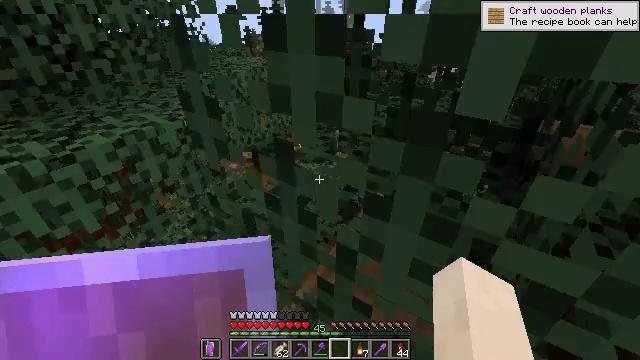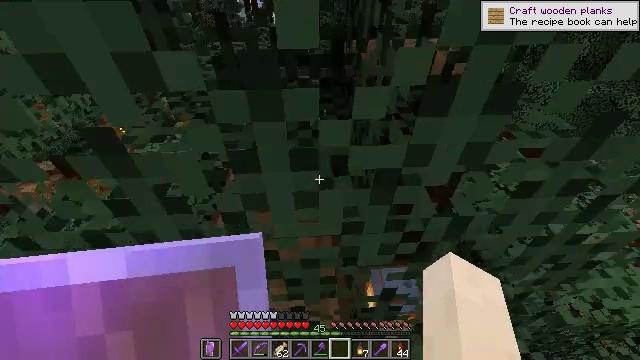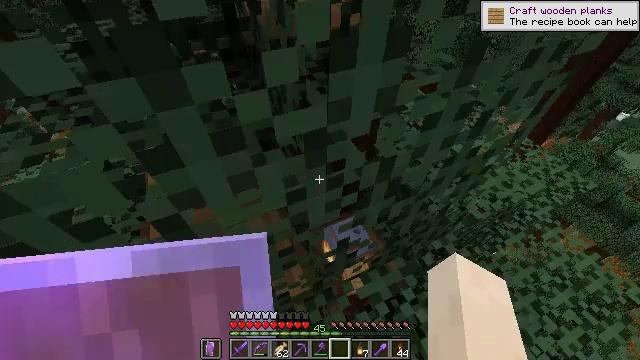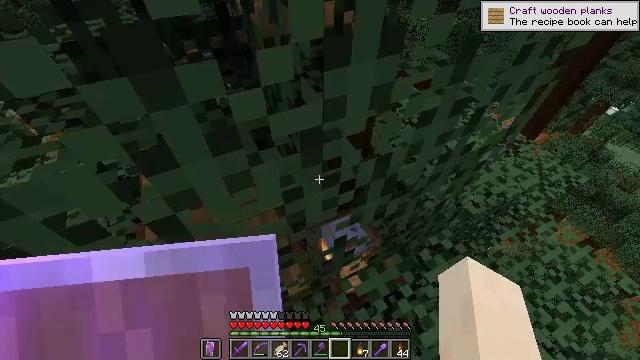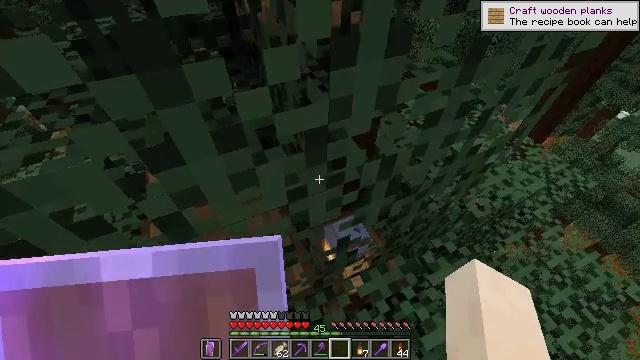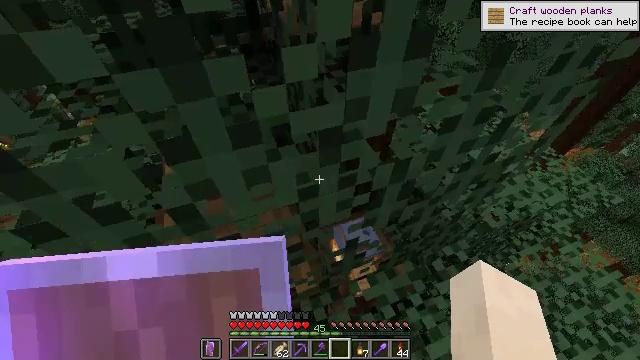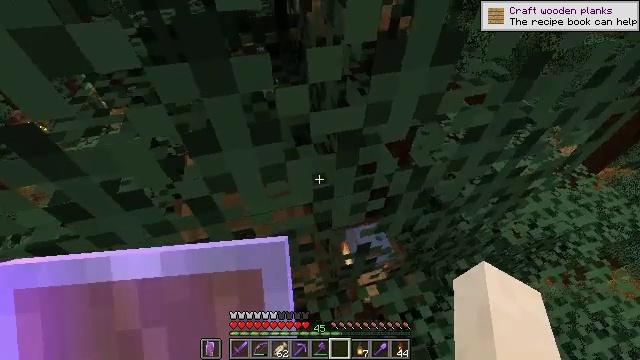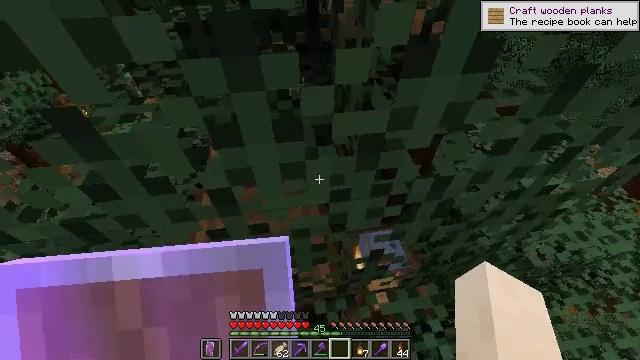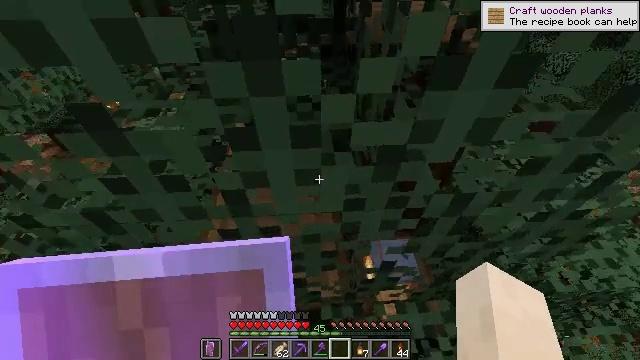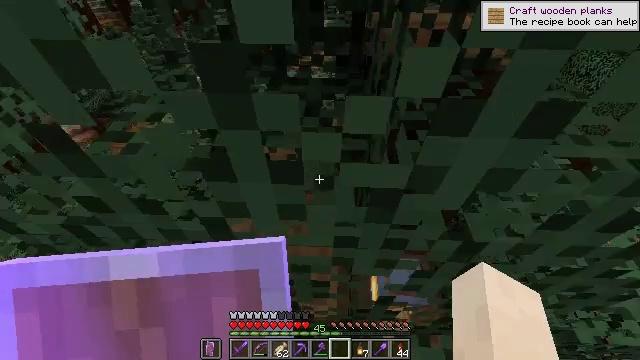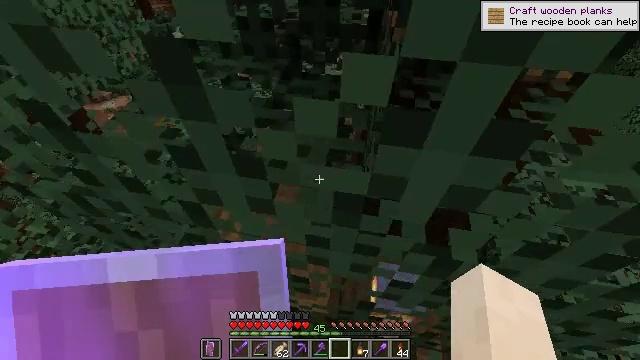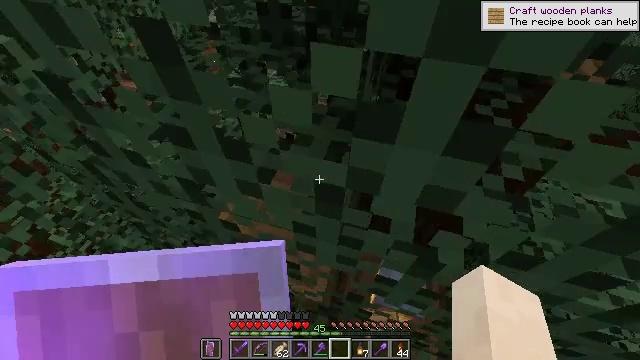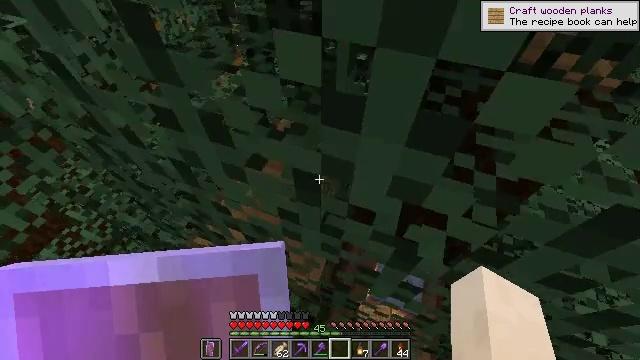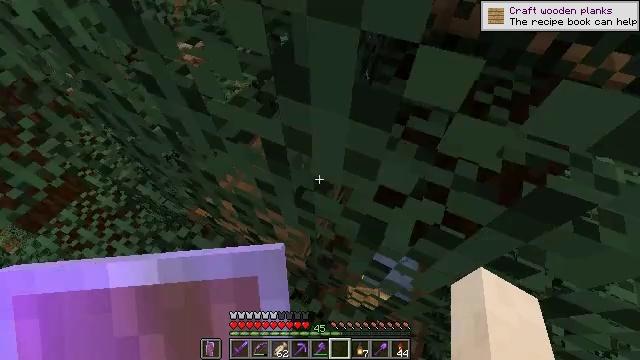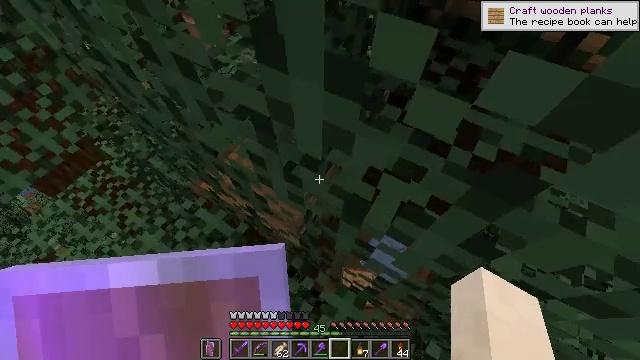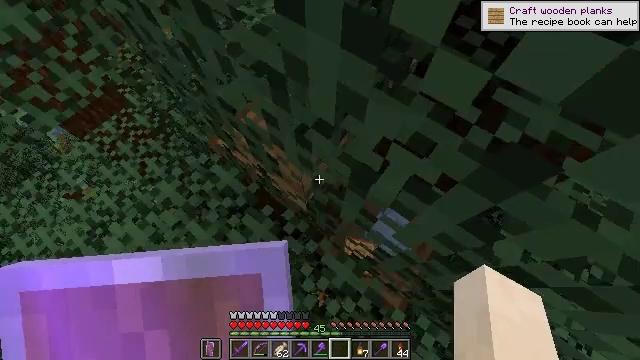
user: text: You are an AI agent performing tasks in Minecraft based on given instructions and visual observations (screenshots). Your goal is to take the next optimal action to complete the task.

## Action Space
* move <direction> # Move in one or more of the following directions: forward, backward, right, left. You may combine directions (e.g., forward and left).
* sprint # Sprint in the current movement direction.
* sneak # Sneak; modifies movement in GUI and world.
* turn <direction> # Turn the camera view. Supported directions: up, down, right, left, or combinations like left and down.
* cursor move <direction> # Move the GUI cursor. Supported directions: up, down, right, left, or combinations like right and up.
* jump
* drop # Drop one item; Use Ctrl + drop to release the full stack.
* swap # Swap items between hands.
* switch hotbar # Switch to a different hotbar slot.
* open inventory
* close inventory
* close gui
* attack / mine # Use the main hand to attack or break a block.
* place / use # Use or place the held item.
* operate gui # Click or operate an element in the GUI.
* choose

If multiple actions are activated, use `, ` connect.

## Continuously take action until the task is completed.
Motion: motion action
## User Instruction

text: Break the spruce leaves to clear the area.
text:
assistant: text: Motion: turn right and down
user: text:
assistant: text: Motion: turn right and down
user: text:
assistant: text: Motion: turn right
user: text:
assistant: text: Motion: turn left
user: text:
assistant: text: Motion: turn left
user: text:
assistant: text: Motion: turn left
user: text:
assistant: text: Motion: turn left
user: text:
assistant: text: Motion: move forward, turn left
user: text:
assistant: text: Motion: move forward and move right, turn left
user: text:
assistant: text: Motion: move forward and move right, turn left
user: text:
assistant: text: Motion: move forward and move right, turn left and down
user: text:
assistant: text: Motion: move forward and move right, turn left and down
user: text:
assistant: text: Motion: move forward and move right, turn left and down
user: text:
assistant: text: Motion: move forward and move right, turn left and down
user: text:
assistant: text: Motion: move forward and move right, turn left and down
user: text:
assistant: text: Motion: move forward and move right, turn left and down
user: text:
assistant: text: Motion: move forward and move right, turn left and down
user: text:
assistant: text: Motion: move right, turn left and down
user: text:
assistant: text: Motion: no_op
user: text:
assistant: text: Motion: no_op
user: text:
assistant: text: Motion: no_op
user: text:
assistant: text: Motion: no_op
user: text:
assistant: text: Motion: no_op
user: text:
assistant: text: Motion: no_op
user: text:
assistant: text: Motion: no_op
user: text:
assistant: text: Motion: no_op
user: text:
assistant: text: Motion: no_op
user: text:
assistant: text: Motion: no_op
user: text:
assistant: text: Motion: no_op
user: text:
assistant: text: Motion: no_op